Question: I have uploaded some images to firebase's storage, and then I need to show all of these images on a website. I have read the doc from firebase, but still can't find the right way to show all pictures. So, my questions are, where is my code wrong to show an even single image? How to show all images on the web at the same time (I read a post on stack overflow, it may need to get all images' URLs, so, the sub question is how to get all images' URLs)? By the way, my firebase's database is empty.
'''
<!DOCTYPE html>
<html>
<head>
<meta charset="UTF-8">
<title></title>
</head>
<body>
<script src="https://www.gstatic.com/firebasejs/3.2.1/firebase.js"></script>
<script>
var config =
{
apiKey: "AIzaSyCKtgPuXUUqoyiwEm5sU3Blqc-A9xtBFsI",
authDomain: "cropped-images.firebaseapp.com",
databaseURL: "https://cropped-images.firebaseio.com",
storageBucket: "cropped-images.appspot.com",
};
firebase.initializeApp(config);
var storage = firebase.storage();
var storageRef = storage.ref();
var tangRef = storageRef.child('images/Tang.png');
tangRef.getDownloadURL().then(function(url)
{
var test = url
document.querySelector('img').src = test;
}).catch(function(error)
{
switch (error.code)
{
case 'storage/object_not_found':
break;
case 'storage/unauthorized':
break;
case 'storage/canceled':
break;
case 'storage/unknown':
break;
}
});
var test = 'firebase_url';
document.querySelector('img').src = test;
</script>
<img height="125" width="125"/>
</body>
</html>
'''
And this my firebase console's storage.

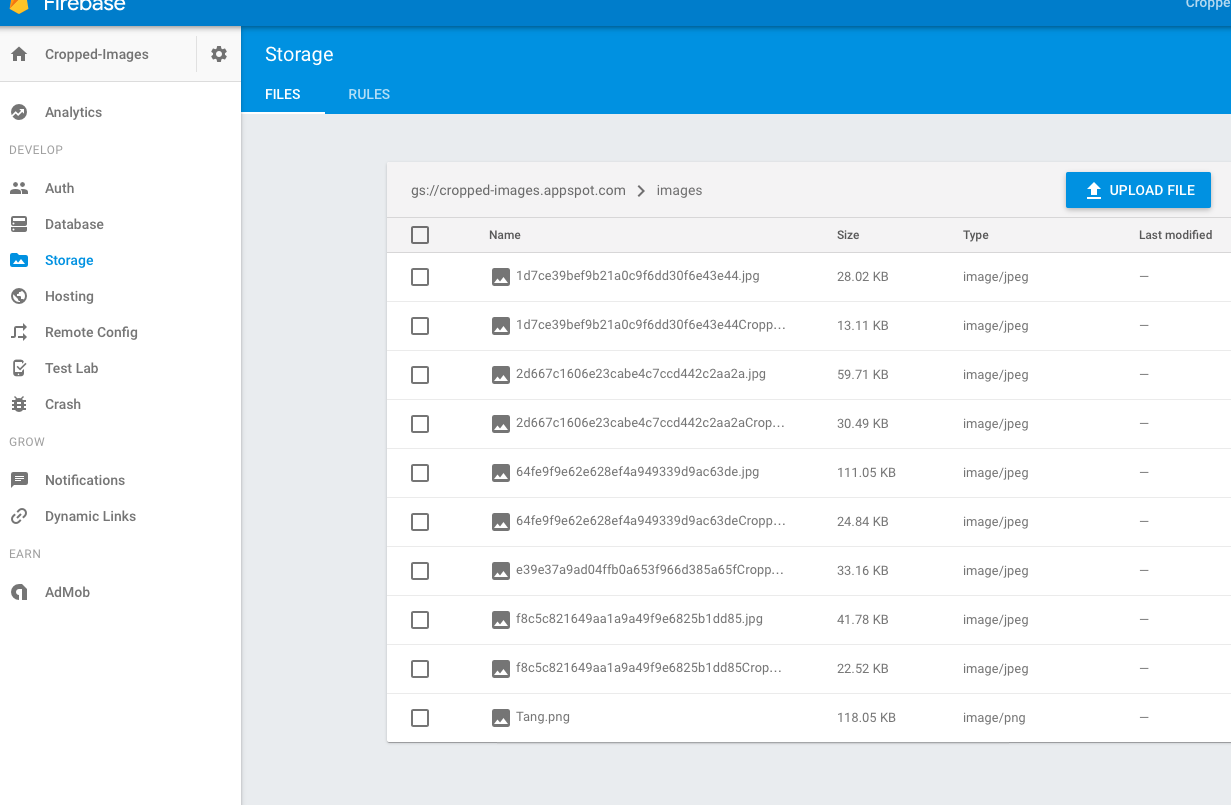
Answer: Getting the download URL for a file requires a roundtrip to the Firebase servers. This call (like most of the modern internet) happens asynchronously, since blocking the browser while waiting for a response would be a bad user experience.
The easiest way to see the flow in your code is to add some logging statements:
'''
console.log('Before requesting download URL');
tangRef.getDownloadURL().then(function(url) {
console.log('Got download URL');
});
console.log('After requesting download URL');
'''
The console output will be:
> Before requesting download URLAfter requesting download URLGot download URL
Probably not the order you expected and it means the code to the download URL to the HTML, must be inside the 'then()' callback.
You're also ignoring the errors that might be raised in the 'catch()' callback. If you add some logging there:
'''
tangRef.getDownloadURL().then(function(url) {
document.querySelector('img').src = url;
}).catch(function(error) {
console.error(error);
});
'''
The code is not only shorter, it actually shows precisely what the problem is:
> GET <URL>
A 403 means that you don't have permission to read the image. Most likely you still have the default security rules on your Storage bucket, which means that only authenticated users can access the files. This is mentioned in the first blue note in the <URL>:
> : By default, Firebase Storage buckets require Firebase Authentication to upload files. You can <URL> to allow unauthenticated access. Since the default Google App Engine app and Firebase share this bucket, configuring public access may make newly uploaded App Engine files publicly accessible as well.
In this case, I went with the emphasized approach and added code to sign in the user (anonymously) before requesting the download URL of the image. This leads to the following complete code snippet:
'''
var config = {
apiKey: "AIzaSyCKtgPuXUUqoyiwEm5sU3Blqc-A9xtBFsI",
authDomain: "cropped-images.firebaseapp.com",
databaseURL: "https://cropped-images.firebaseio.com",
storageBucket: "cropped-images.appspot.com",
};
firebase.initializeApp(config);
var storage = firebase.storage();
var storageRef = storage.ref();
var tangRef = storageRef.child('images/Tang.png');
// First we sign in the user anonymously
firebase.auth().signInAnonymously().then(function() {
// Once the sign in completed, we get the download URL of the image
tangRef.getDownloadURL().then(function(url) {
// Once we have the download URL, we set it to our img element
document.querySelector('img').src = url;
}).catch(function(error) {
// If anything goes wrong while getting the download URL, log the error
console.error(error);
});
});
'''
The complete working jsbin: <URL>